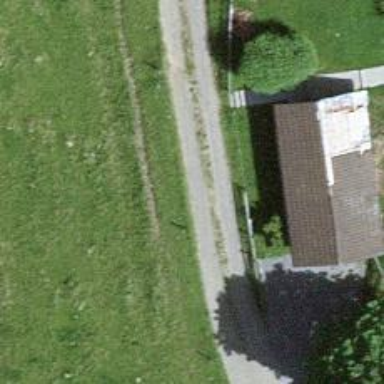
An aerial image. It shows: Driveway with fine gravel surface. The track type is grade 2.